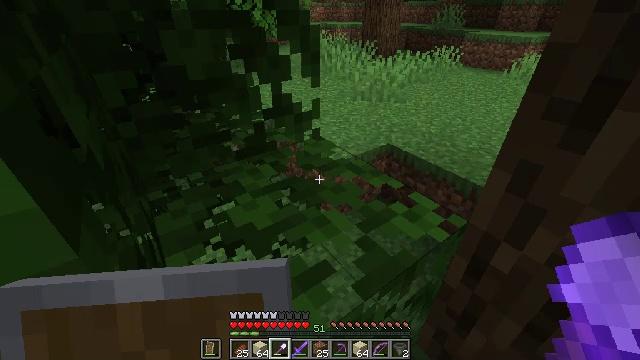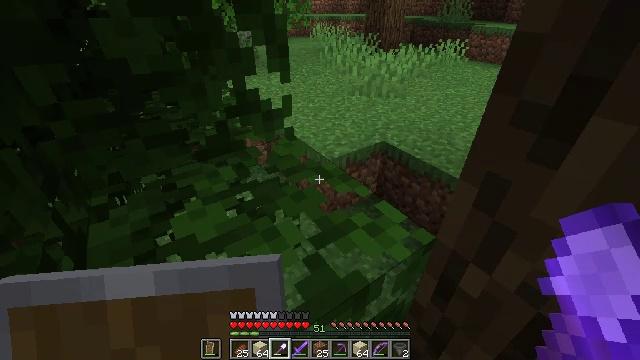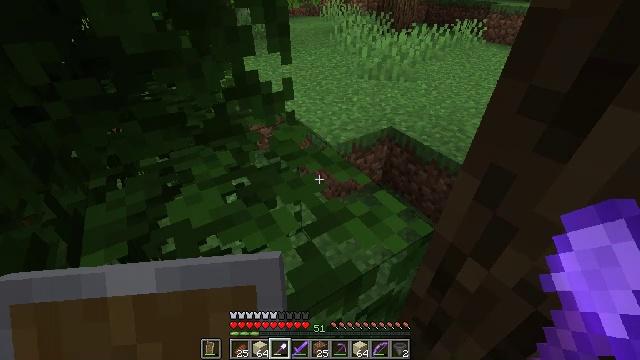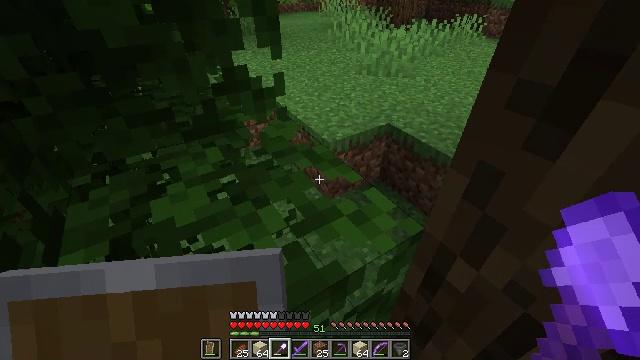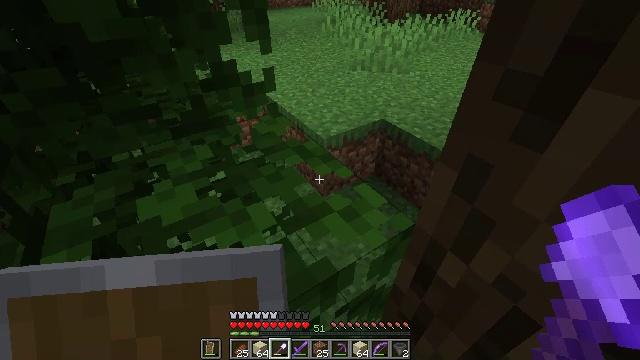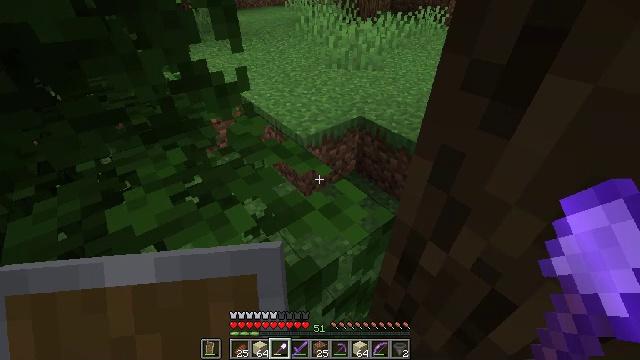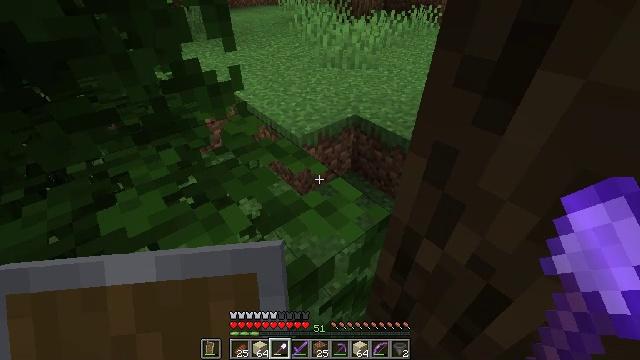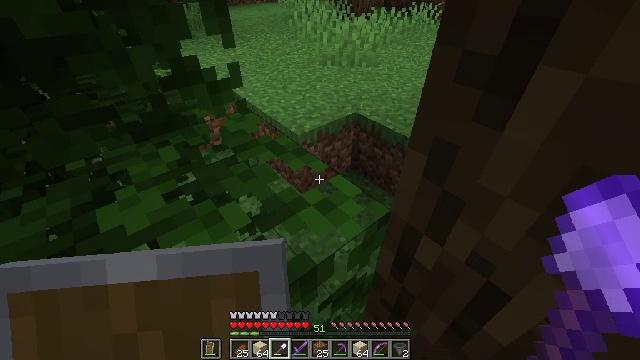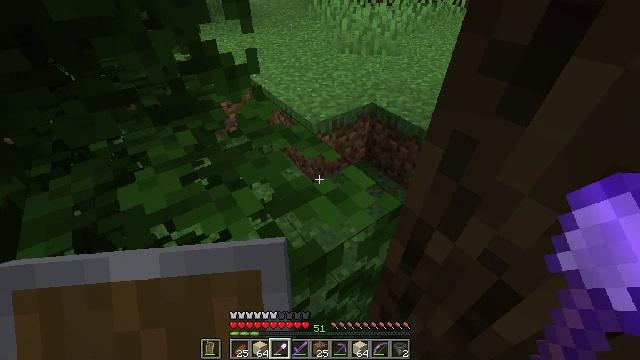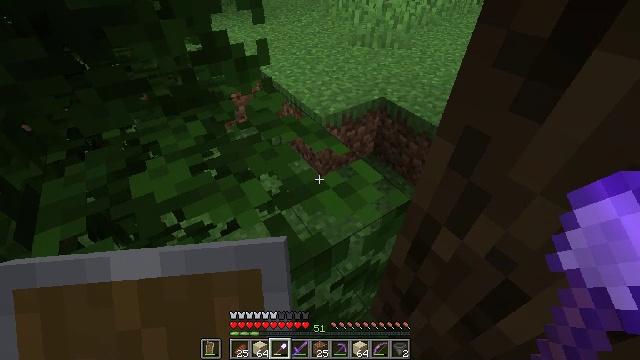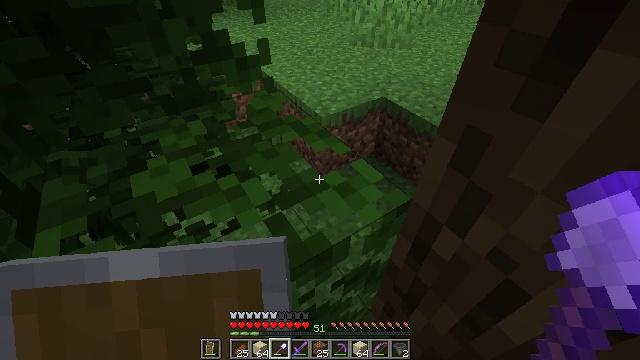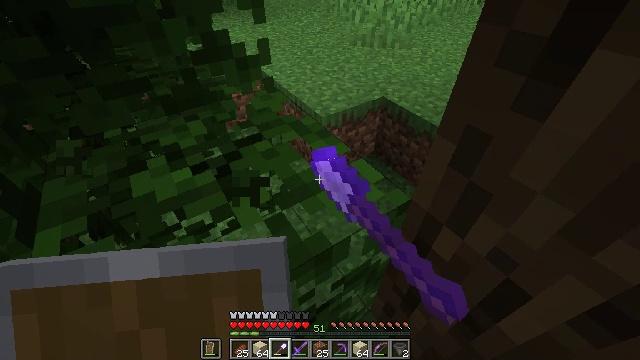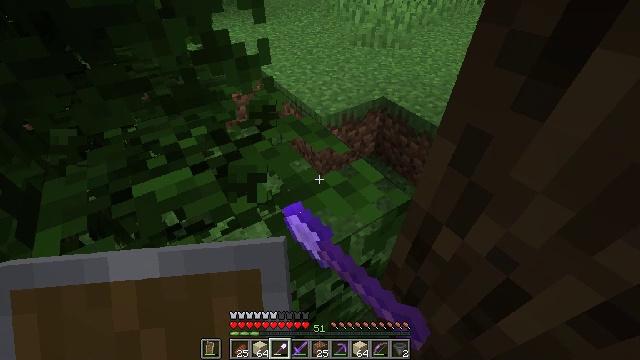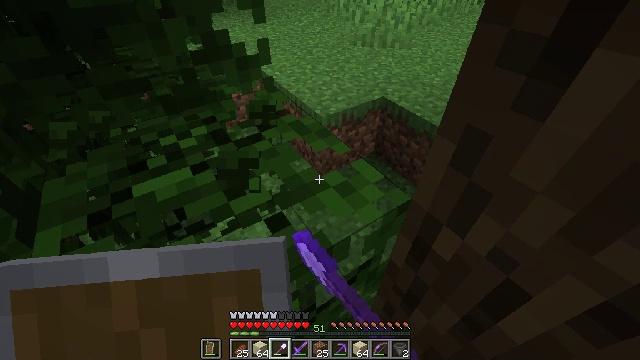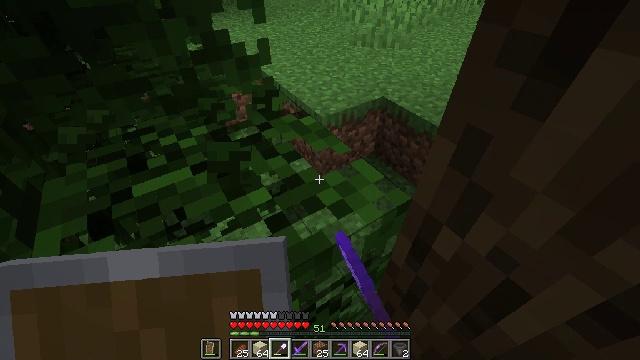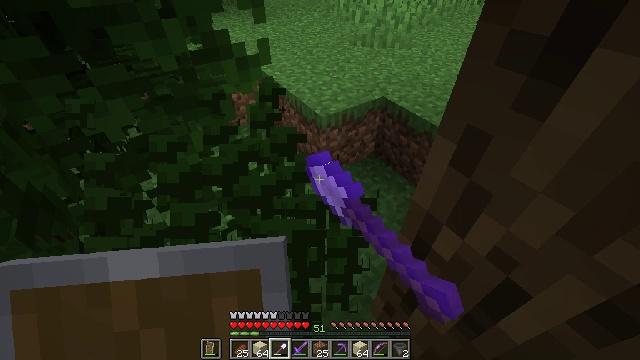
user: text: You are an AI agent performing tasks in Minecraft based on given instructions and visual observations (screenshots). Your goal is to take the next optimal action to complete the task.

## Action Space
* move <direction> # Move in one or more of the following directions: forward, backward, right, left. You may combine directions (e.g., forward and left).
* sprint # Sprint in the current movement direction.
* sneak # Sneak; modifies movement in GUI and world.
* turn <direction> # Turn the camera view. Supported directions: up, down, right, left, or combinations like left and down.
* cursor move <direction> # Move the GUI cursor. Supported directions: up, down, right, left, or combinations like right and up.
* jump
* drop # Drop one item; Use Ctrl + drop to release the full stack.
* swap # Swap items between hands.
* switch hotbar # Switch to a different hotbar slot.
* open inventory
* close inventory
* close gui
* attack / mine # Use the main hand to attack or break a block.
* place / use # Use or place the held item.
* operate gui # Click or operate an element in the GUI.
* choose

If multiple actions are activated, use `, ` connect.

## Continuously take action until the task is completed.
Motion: motion action
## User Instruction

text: Collect some oak leaves.
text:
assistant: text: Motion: move forward, turn left and down
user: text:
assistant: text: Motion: turn left and down
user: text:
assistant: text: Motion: no_op
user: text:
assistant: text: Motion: turn right
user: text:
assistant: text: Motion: turn right
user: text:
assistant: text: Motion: turn right
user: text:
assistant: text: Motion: no_op
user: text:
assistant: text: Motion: turn left and down
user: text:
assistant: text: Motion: turn left and down
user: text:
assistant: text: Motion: attack / mine
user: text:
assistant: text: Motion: attack / mine
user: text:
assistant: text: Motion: attack / mine
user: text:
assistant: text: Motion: attack / mine
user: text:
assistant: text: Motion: attack / mine
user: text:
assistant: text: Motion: attack / mine
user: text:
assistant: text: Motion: attack / mine
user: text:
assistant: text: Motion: attack / mine
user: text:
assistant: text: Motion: attack / mine
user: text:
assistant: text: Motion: no_op
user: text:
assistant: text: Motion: no_op